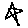
Label: star